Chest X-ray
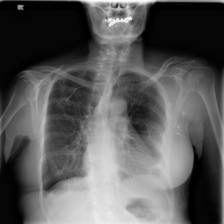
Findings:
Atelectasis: negative
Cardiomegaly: negative
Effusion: positive
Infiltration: positive
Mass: negative
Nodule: negative
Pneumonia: negative
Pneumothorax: positive
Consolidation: negative
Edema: negative
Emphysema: negative
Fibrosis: negative
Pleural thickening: negative
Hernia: negative